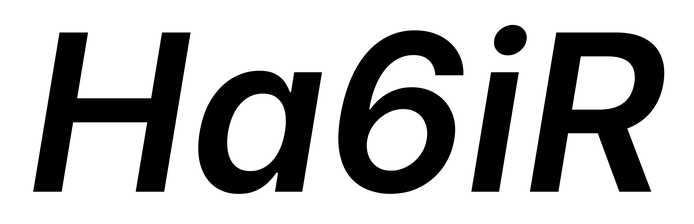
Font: Inter-Italic_SemiBold_Italic